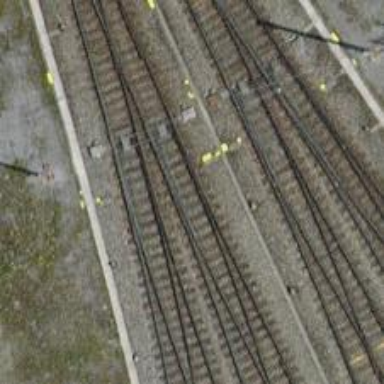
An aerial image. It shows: Railway switch.